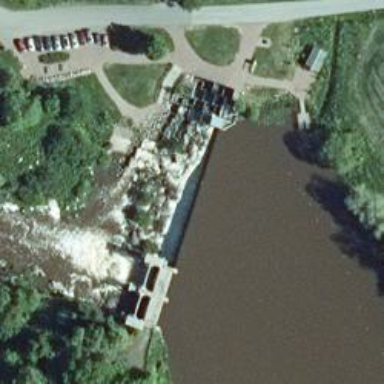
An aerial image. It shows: Weir along the waterway.